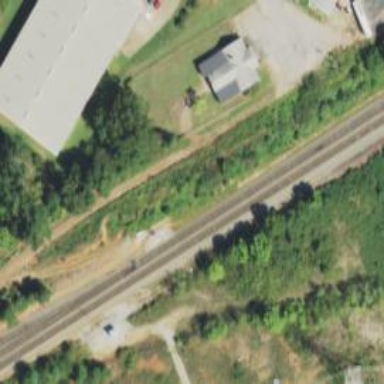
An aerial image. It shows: Railway spur junction.